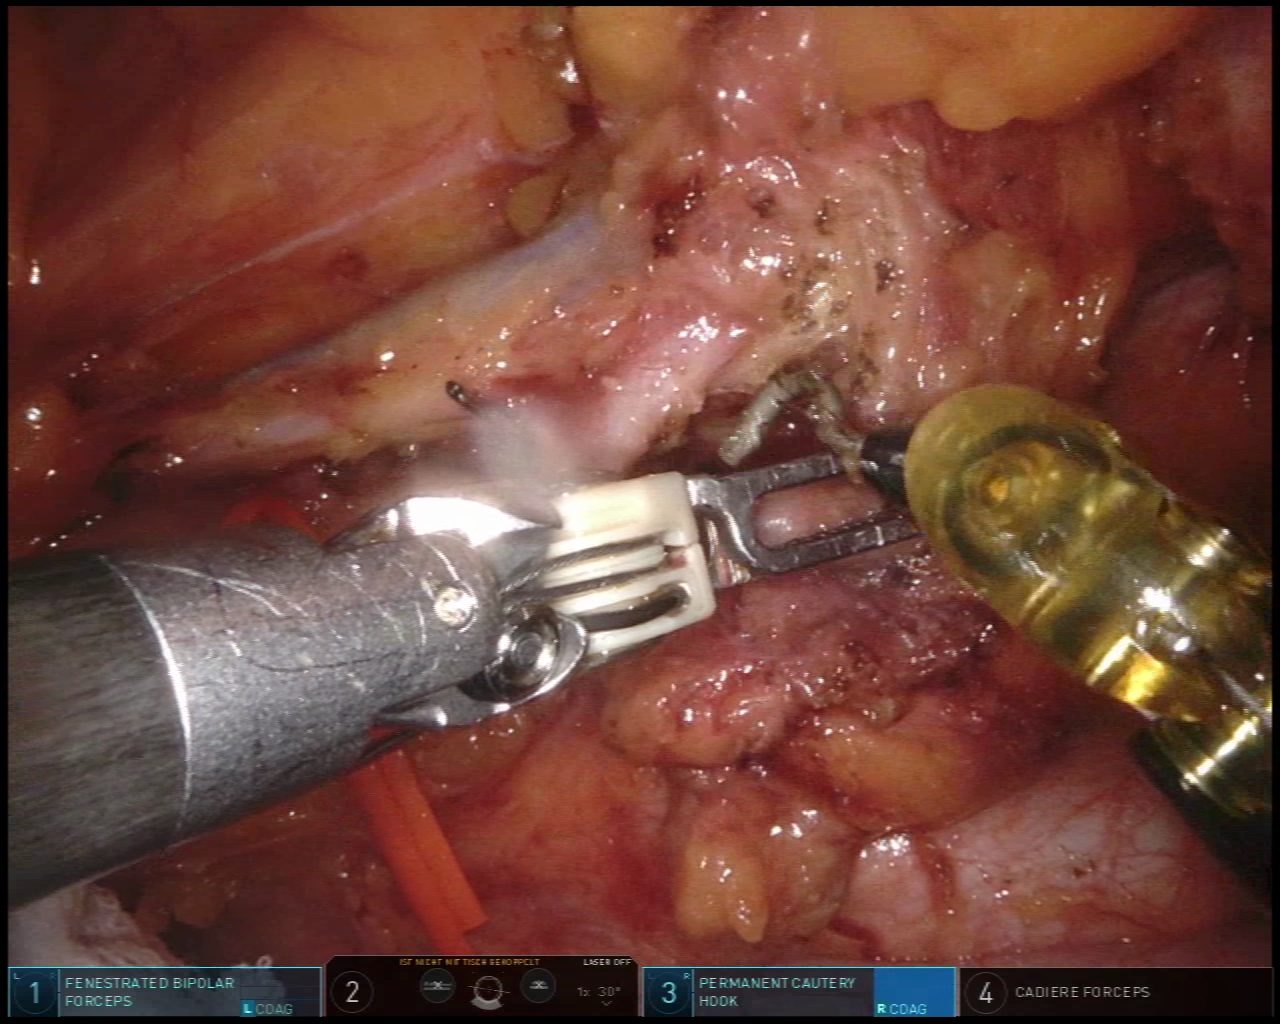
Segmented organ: intestinal_veins
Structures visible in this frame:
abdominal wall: no
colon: no
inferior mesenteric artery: yes
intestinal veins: yes
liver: no
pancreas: no
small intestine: no
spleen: no
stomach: no
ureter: no
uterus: no
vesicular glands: no